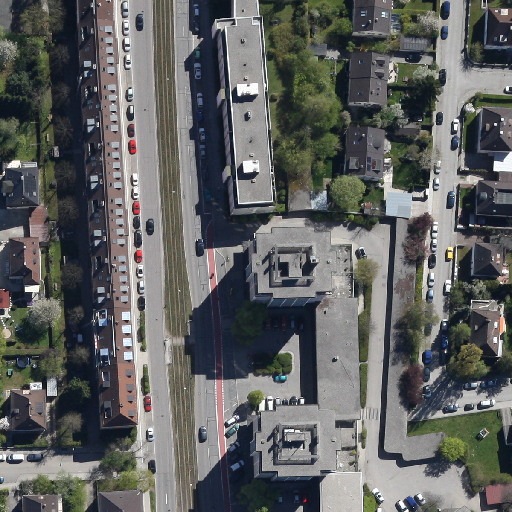
Referring expression: road